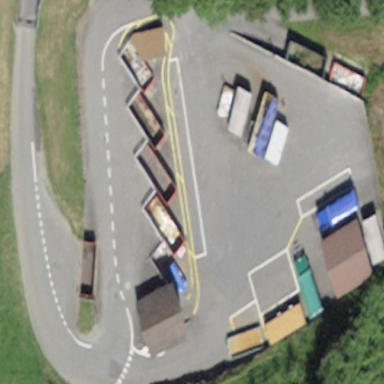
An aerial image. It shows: Recycling facility.